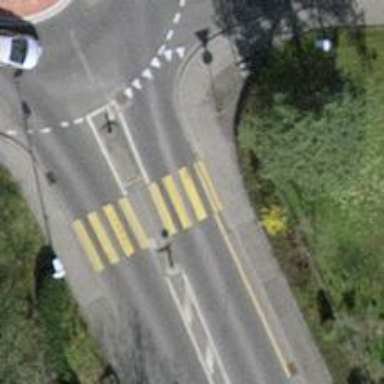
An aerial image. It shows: Uncontrolled road crossing with pedestrian island.